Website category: sports
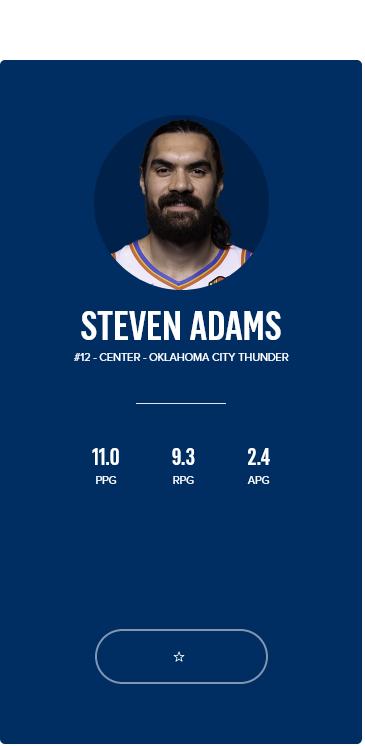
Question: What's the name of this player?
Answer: STEVEN ADAMS

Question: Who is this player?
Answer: STEVEN ADAMS

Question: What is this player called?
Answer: STEVEN ADAMS

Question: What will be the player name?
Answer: STEVEN ADAMS

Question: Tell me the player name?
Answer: STEVEN ADAMS

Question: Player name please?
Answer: STEVEN ADAMS

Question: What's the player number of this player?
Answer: #12

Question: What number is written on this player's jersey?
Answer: #12

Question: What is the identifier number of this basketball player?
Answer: #12

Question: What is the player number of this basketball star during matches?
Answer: #12

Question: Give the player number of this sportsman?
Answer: #12

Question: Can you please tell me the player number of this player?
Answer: #12

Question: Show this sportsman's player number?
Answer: #12

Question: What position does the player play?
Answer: CENTER

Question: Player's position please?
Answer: CENTER

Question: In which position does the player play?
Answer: CENTER

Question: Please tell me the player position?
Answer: CENTER

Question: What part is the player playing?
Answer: CENTER

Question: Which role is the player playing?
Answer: CENTER

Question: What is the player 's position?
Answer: CENTER

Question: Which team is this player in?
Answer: OKLAHOMA CITY THUNDER

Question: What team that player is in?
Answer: OKLAHOMA CITY THUNDER

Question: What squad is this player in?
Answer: OKLAHOMA CITY THUNDER

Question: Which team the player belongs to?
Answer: OKLAHOMA CITY THUNDER

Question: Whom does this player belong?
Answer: OKLAHOMA CITY THUNDER

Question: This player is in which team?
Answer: OKLAHOMA CITY THUNDER

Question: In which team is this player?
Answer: OKLAHOMA CITY THUNDER

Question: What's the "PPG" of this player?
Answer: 11.0

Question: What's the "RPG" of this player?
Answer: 9.3

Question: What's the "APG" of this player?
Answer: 2.4

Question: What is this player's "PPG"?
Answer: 11.0

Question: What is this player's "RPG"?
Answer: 9.3

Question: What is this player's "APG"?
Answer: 2.4

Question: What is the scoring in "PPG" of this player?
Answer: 11.0

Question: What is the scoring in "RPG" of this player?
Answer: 9.3

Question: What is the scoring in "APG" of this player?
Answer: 2.4

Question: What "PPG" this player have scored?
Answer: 11.0

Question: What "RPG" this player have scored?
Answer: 9.3

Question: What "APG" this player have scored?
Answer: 2.4

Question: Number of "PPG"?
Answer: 11.0

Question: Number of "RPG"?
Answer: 9.3

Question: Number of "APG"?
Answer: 2.4

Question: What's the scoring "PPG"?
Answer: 11.0

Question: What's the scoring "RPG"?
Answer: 9.3

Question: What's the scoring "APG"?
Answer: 2.4